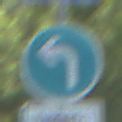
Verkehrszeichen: VorgeschriebeneFahrtrichtungLinks
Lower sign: BesondereFahrzeugeUndTransportgueter6
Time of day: MorningAfternoon
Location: Outdoor (Urban)
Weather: PartlyCloudy
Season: NotSpecified
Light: Natural